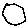
Label: hexagon